Question: I have this following class, which refresh a jpeg file in layer 0 and layer 1 is used to draw/paint/sketch up anything related to smash things. But in my drawing when I want to do a thin line, it breaks. Because the mouse cursor movement needs to be slower.
How to resolve on fast mouse move, that the line remains joined?

## Annotation.java
'''
package test;
import java.awt.*;
import java.awt.event.*;
import java.awt.image.BufferedImage;
import java.io.File;
import java.io.IOException;
import javax.imageio.ImageIO;
import javax.swing.JButton;
import javax.swing.JFrame;
import javax.swing.JPanel;
public class Annotation {
// Image
private static Image backgroundImage;
private static BufferedImage _bufImage = null;
// Enum
public static enum Shape { RECTANGLE, OVAL, LINE }
private static enum State { IDLE, DRAGGING }
private static final Shape INIIIAL_SHAPE = Shape.RECTANGLE;
private static final Color INITIAL_COLOR = Color.RED;
private static Shape _shape = INIIIAL_SHAPE;
private static Color _color = INITIAL_COLOR;
private static State _state = State.IDLE;
private static Point _start = null;
private static Point _end = null;
// JPanel
private static JPanel p;
private static JPanel mp;
/* Run: */
public static void main(String args[]) {
c();
}
/* GUI */
public static void c() {
try {
backgroundImage = ImageIO.read(new File("/var/tmp/test.jpeg"));
} catch (IOException e) {
e.printStackTrace();
}
myTimer();
loadAnnotation();
loadBackground();
JFrame f;
f = new JFrame();
f.setLayout(new BorderLayout());
f.add(mp);
f.pack();
f.setVisible(true);
}
/* 5 seconds to load picture */
public static void myTimer() {
javax.swing.Timer t = new javax.swing.Timer(5000, new ActionListener() {
public void actionPerformed(ActionEvent ae) {
try {
backgroundImage = ImageIO.read(new File("/var/tmp/test.jpeg"));
mp.repaint();
} catch (IOException e) {
e.printStackTrace();
}
}
});
t.start();
}
/* Layer 0:
* Load background picture */
public static void loadBackground() {
mp = new JPanel() {
public void paintComponent(Graphics g) {
super.paintComponent(g);
g.drawImage(backgroundImage, 0, 0, 1024, 600, null);
}
public Dimension getPreferredSize() {
return new Dimension(1024, 600);
}
};
mp.add(p);
}
/* Layer 1:
* Annotation: Draw on top of background picture anything! */
public static void loadAnnotation() {
p = new JPanel() {
public void paintComponent(Graphics g) {
Graphics2D g2 = (Graphics2D)g;
g2.setColor(Color.RED);
if (_bufImage == null) {
int w = this.getWidth();
int h = this.getHeight();
_bufImage = new BufferedImage(1024,600, BufferedImage.TRANSLUCENT);
Graphics2D gc = _bufImage.createGraphics();
}
g2.drawImage(_bufImage, null, 0, 0);
if (_state == State.DRAGGING) {
g2.drawLine(_start.x, _start.y, _end.x , _end.y);
}
}
public Dimension getPreferredSize() {
return new Dimension(1024, 600);
}
};
p.setLayout(new FlowLayout());
p.addMouseListener(new MouseListener() {
@Override
public void mouseClicked(MouseEvent me) {
}
@Override
public void mousePressed(MouseEvent me) {
}
@Override
public void mouseReleased(MouseEvent me) {
//_state = State.IDLE;
_state = State.IDLE;
}
@Override
public void mouseEntered(MouseEvent me) {
}
@Override
public void mouseExited(MouseEvent me) {
}
});
p.addMouseMotionListener(new MouseMotionListener() {
@Override
public void mouseDragged(MouseEvent me) {
System.out.println("drag");
_state = State.DRAGGING;
_start = me.getPoint();
_end = _start;
if (_state == State.DRAGGING) {
Graphics2D g2 = _bufImage.createGraphics();
g2.setColor(Color.red);
g2.setStroke(new BasicStroke(90));
g2.fillOval(_start.x, _start.y, 10, 10);
p.repaint();
}
}
@Override
public void mouseMoved(MouseEvent me) {
System.out.println("move");
}
});
JButton pm = new JButton("+");
pm.addActionListener(new ActionListener() {
@Override
public void actionPerformed(ActionEvent ae) {
}
});
p.add(pm);
p.setOpaque(true);
}
}
'''
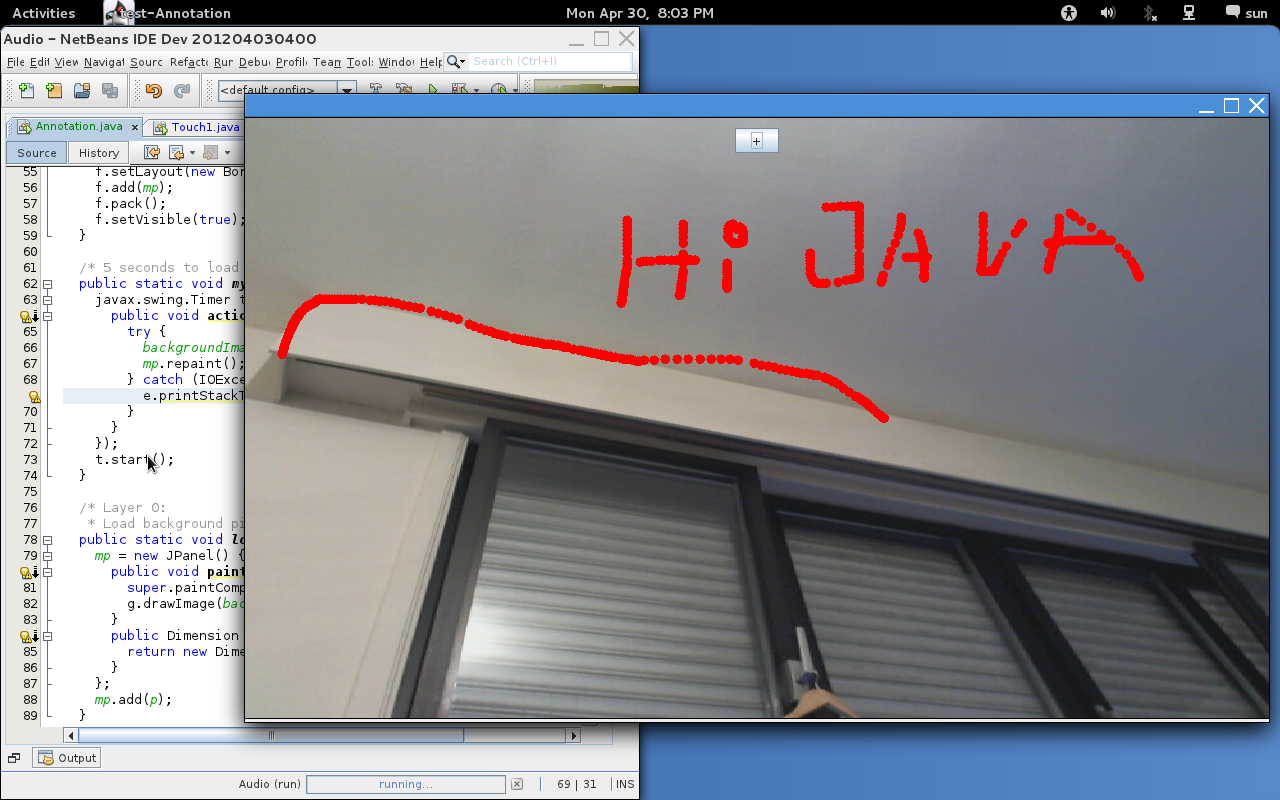
Answer:
'''
import java.awt.*;
import java.awt.event.*;
import java.awt.image.BufferedImage;
import java.net.URL;
import javax.imageio.ImageIO;
import javax.swing.JButton;
import javax.swing.JFrame;
import javax.swing.JPanel;
public class Annotation {
// Image
private static Image backgroundImage;
private static BufferedImage _bufImage = null;
// Enum
public static enum Shape { RECTANGLE, OVAL, LINE }
private static enum State { IDLE, DRAGGING }
private static final Shape INIIIAL_SHAPE = Shape.RECTANGLE;
private static final Color INITIAL_COLOR = Color.RED;
private static Shape _shape = INIIIAL_SHAPE;
private static Color _color = INITIAL_COLOR;
private static State _state = State.IDLE;
private static Point _start = null;
private static Point _end = null;
// JPanel
private static JPanel p;
private static JPanel mp;
/* Run: */
public static void main(String args[]) {
c();
}
/* GUI */
public static void c() {
try {
URL url = new URL("http://pscode.org/media/stromlo2.jpg");
backgroundImage = ImageIO.read(url);
} catch (Exception e) {
e.printStackTrace();
}
loadAnnotation();
loadBackground();
JFrame f;
f = new JFrame();
f.setLayout(new BorderLayout());
f.add(mp);
f.pack();
f.setVisible(true);
}
/* Layer 0:
* Load background picture */
public static void loadBackground() {
mp = new JPanel() {
public void paintComponent(Graphics g) {
super.paintComponent(g);
g.drawImage(backgroundImage, 0, 0, getWidth(), getHeight(), null);
}
public Dimension getPreferredSize() {
return new Dimension(backgroundImage.getWidth(this), backgroundImage.getHeight(this));
}
};
mp.add(p);
}
/* Layer 1:
* Annotation: Draw on top of background picture anything! */
public static void loadAnnotation() {
p = new JPanel() {
public void paintComponent(Graphics g) {
Graphics2D g2 = (Graphics2D)g;
g2.setColor(Color.RED);
if (_bufImage == null) {
int w = this.getWidth();
int h = this.getHeight();
_bufImage = new BufferedImage(1024,600, BufferedImage.TRANSLUCENT);
Graphics2D gc = _bufImage.createGraphics();
}
g2.drawImage(_bufImage, null, 0, 0);
if (_state == State.DRAGGING) {
g2.drawLine(_start.x, _start.y, _end.x , _end.y);
}
}
public Dimension getPreferredSize() {
return new Dimension(1024, 600);
}
};
p.setLayout(new FlowLayout());
p.addMouseListener(new MouseListener() {
@Override
public void mouseClicked(MouseEvent me) {
}
@Override
public void mousePressed(MouseEvent me) {
}
@Override
public void mouseReleased(MouseEvent me) {
//_state = State.IDLE;
_state = State.IDLE;
}
@Override
public void mouseEntered(MouseEvent me) {
}
@Override
public void mouseExited(MouseEvent me) {
}
});
p.addMouseMotionListener(new MouseMotionListener() {
@Override
public void mouseDragged(MouseEvent me) {
_state = State.DRAGGING;
_end = me.getPoint();
if (_state == State.DRAGGING) {
Graphics2D g2 = _bufImage.createGraphics();
g2.setColor(Color.red);
g2.setStroke(new BasicStroke(2));
g2.drawLine(_start.x, _start.y, _end.x, _end.y);
p.repaint();
}
_start = _end;
}
@Override
public void mouseMoved(MouseEvent me) {
//System.out.println("move");
_start = me.getPoint();
}
});
JButton pm = new JButton("+");
pm.addActionListener(new ActionListener() {
@Override
public void actionPerformed(ActionEvent ae) {
}
});
p.add(pm);
p.setOpaque(true);
}
}
'''